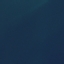
Label: SeaLake